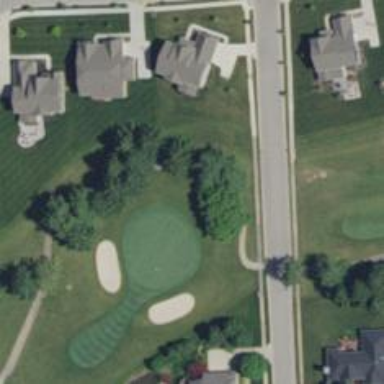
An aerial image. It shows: Golf cartpath that is also road path.